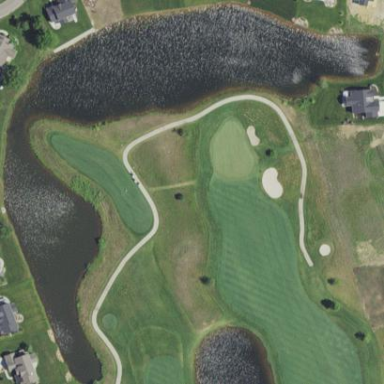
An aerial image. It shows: Picturesque scene of golf course with lateral water hazard.